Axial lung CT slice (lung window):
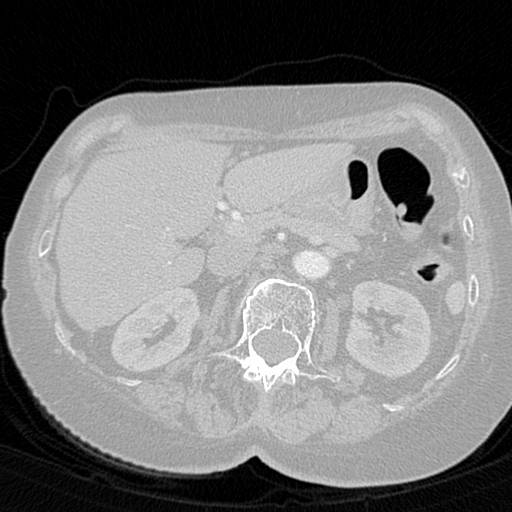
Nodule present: no